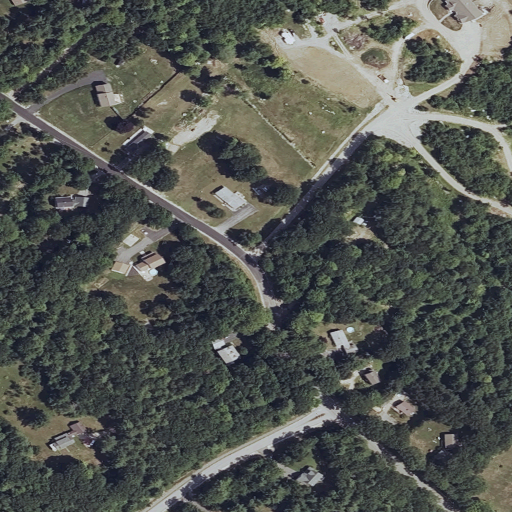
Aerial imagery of mountain in Maine named Adams Hill containing mixed forest, deciduous forest, open development, grassland, low intensity development, shrub, medium intensity development, pasture, and evergreen forest